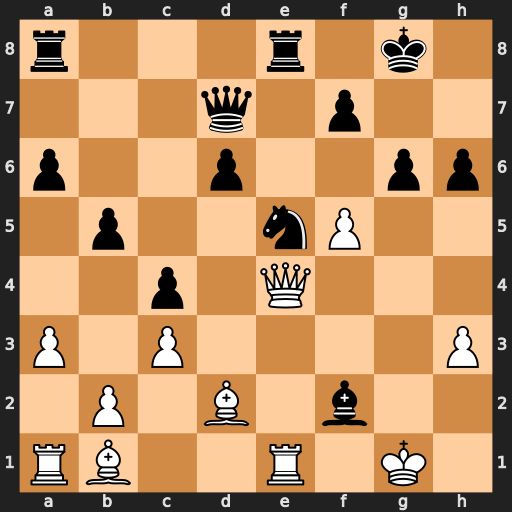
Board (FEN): r3r1k1/3q1p2/p2p2pp/1p2nP2/2p1Q3/P1P4P/1P1B1b2/RB2R1K1
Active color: w
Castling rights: -
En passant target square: -
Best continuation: Kxf2 Nd3+ Bxd3 Rxe4 Bxe4